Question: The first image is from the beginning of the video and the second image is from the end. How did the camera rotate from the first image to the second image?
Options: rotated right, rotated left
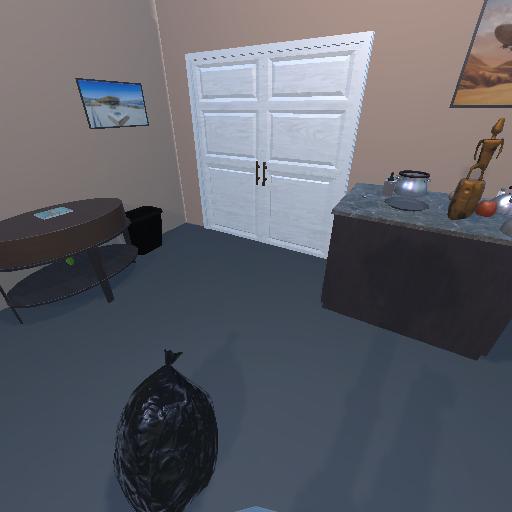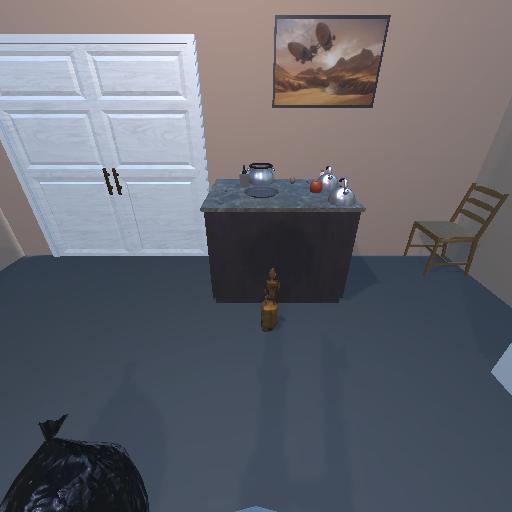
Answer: rotated right